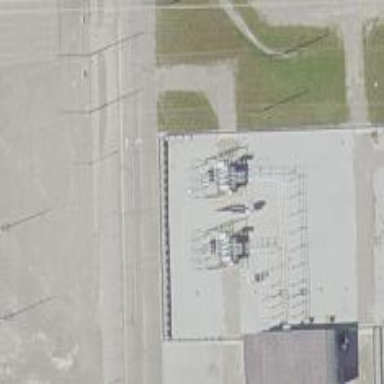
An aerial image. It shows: Switch for power supply.